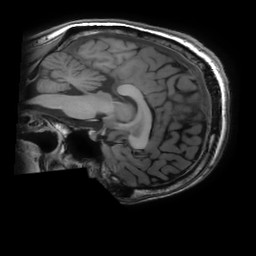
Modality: T1w
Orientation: sagittal
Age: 29
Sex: male
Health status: healthy
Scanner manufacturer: ge
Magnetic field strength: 3 T
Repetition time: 0.008192 s
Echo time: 0.003048 s